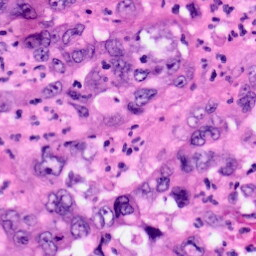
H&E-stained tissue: Pancreatic